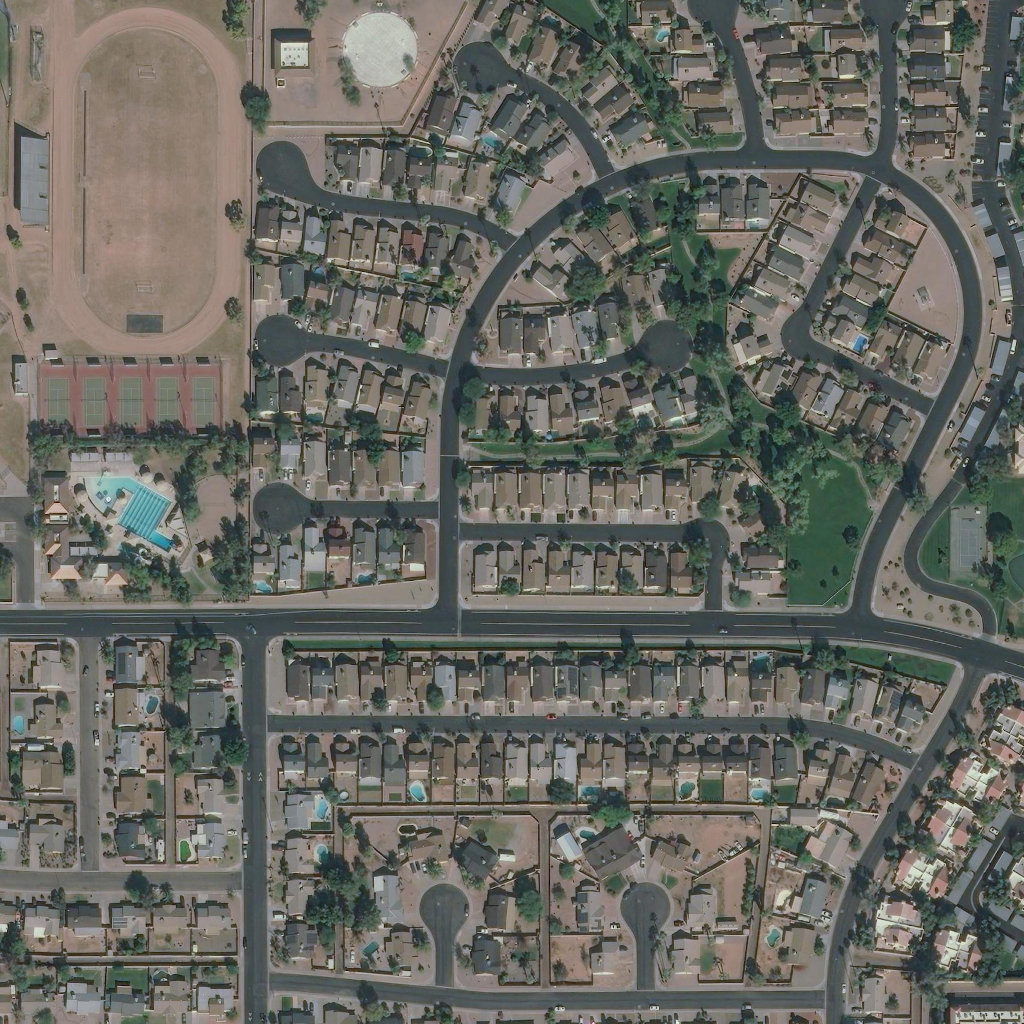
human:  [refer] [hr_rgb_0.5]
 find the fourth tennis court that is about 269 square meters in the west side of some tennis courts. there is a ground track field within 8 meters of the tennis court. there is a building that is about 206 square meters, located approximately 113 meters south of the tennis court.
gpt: <box>[[15, 36, 17, 41, 0]]</box>

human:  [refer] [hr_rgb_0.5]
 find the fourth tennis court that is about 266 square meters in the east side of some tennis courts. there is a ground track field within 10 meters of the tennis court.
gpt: <box>[[8, 36, 10, 41, 0]]</box>